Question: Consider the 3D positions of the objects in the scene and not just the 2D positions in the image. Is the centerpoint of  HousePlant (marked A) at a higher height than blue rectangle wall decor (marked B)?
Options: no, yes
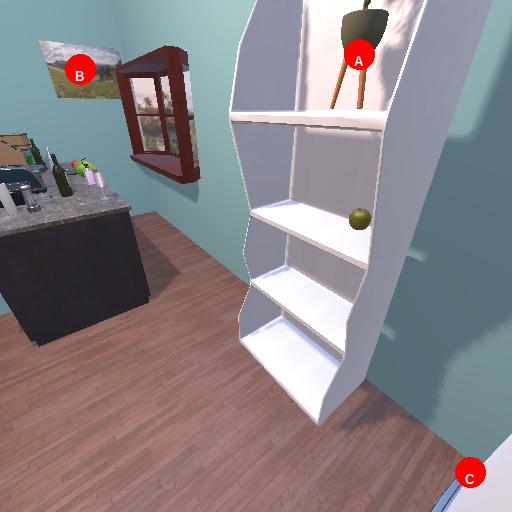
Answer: no